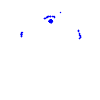
Particle: proton